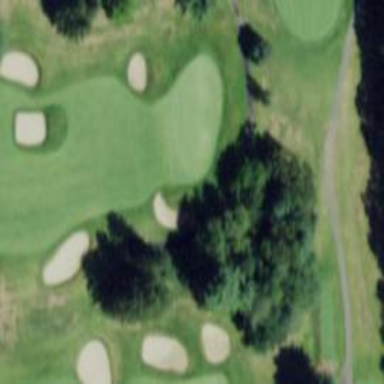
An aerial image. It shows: Golf rough area.